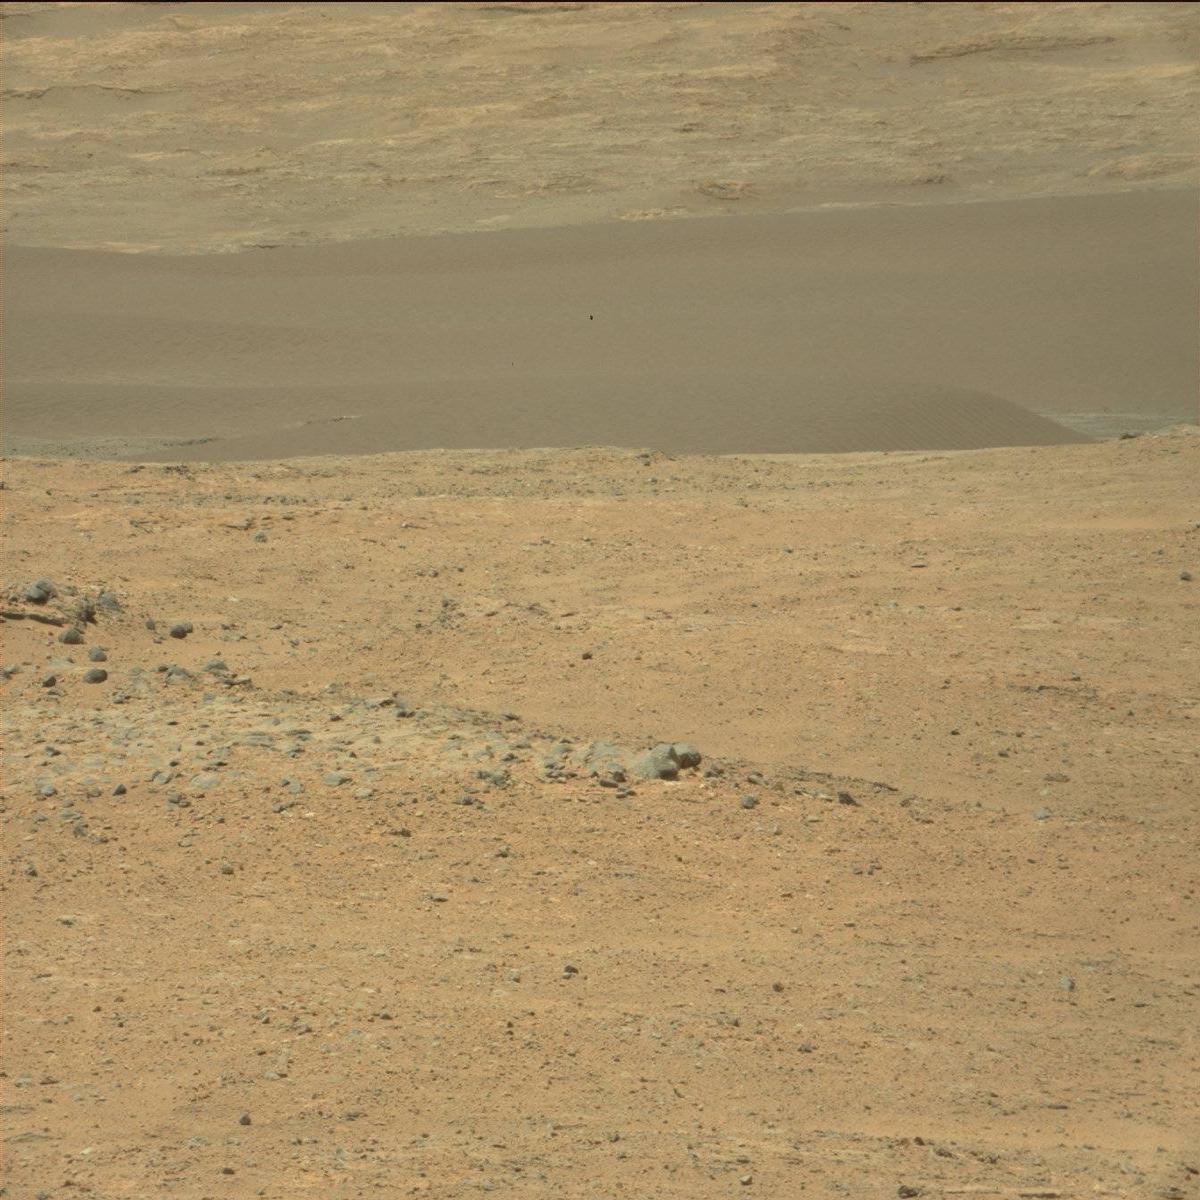
Terrain classes present: Bedrock, Ridge, Sand / Soil